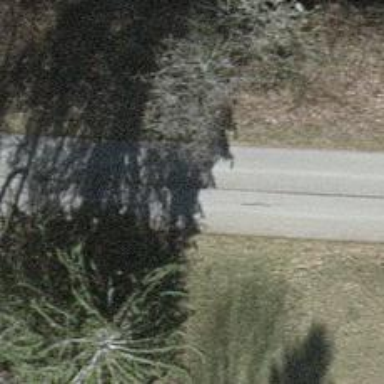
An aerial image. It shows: Unclassified paved road.